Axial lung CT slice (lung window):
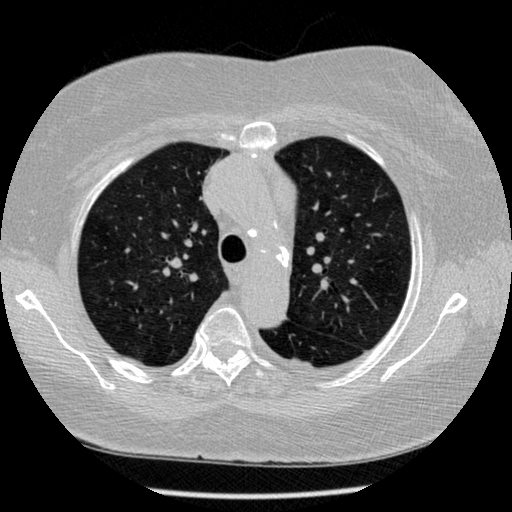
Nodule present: no